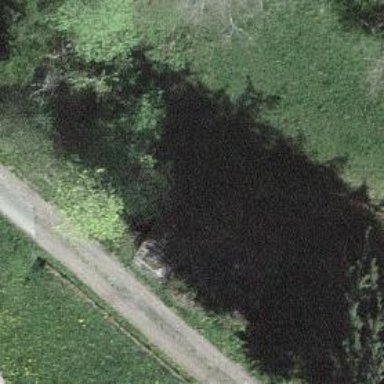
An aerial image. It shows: Culvert tunnel.